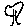
Label: tree